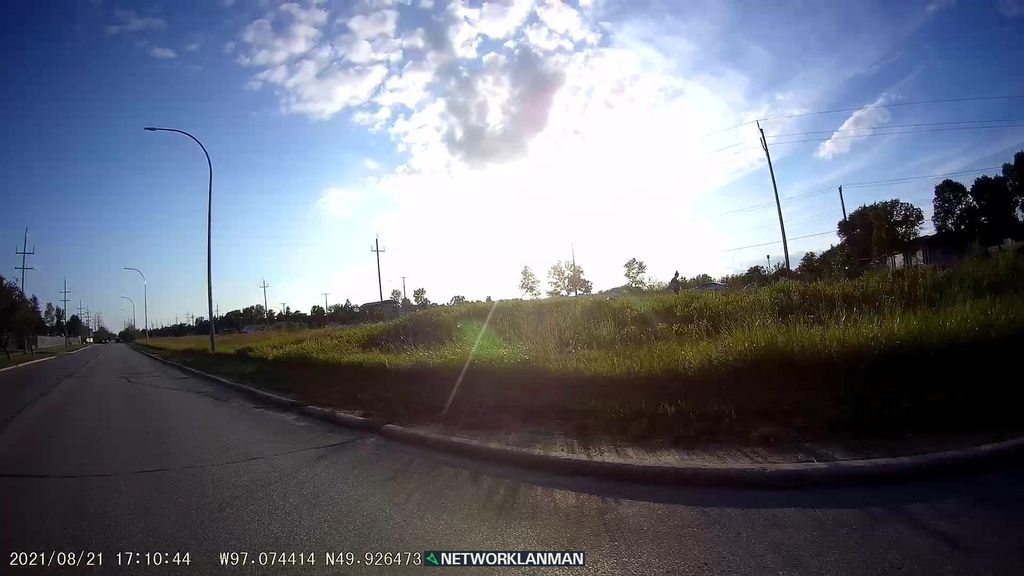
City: winnipeg